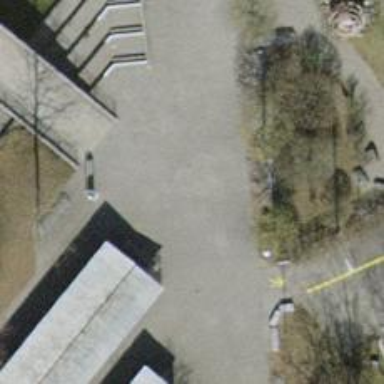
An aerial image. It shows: Footway made of paving stones.